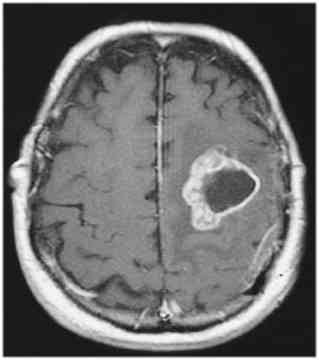
Label: glioma